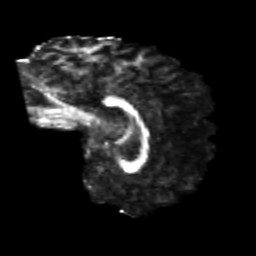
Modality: FA
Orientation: sagittal
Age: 23
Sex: female
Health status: healthy
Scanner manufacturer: philips
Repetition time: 7.387 s
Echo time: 0.08599 s